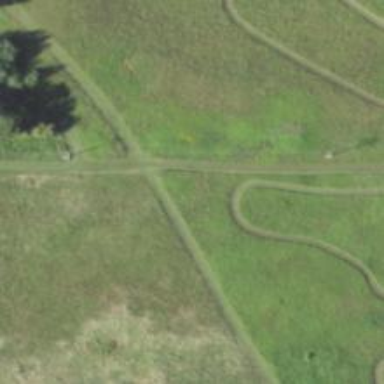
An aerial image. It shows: Advanced nordic footway track groomed for classic and skating techniques.